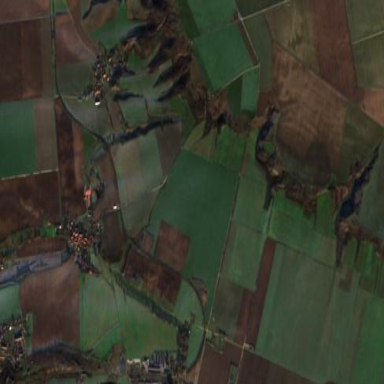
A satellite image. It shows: Picturesque farmland scene.